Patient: sex F, age 63
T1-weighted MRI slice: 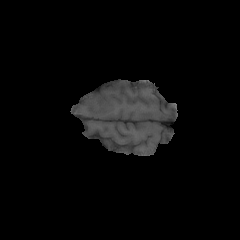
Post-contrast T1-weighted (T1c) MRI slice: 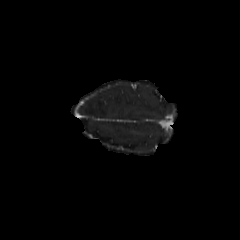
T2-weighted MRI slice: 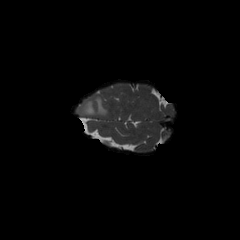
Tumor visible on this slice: yes
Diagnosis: Glioblastoma, IDH-wildtype
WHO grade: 4